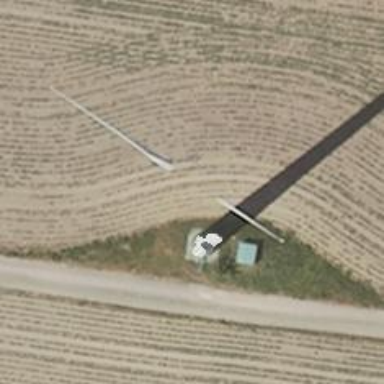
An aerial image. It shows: Wind generator in the form of horizontal axis wind turbine.